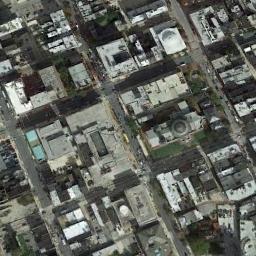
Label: commercial_area